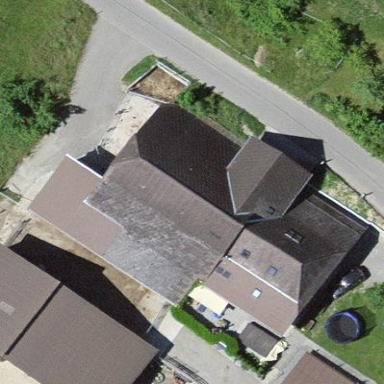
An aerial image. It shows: Farm building.